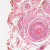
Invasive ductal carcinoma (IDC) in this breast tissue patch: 0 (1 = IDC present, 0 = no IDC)